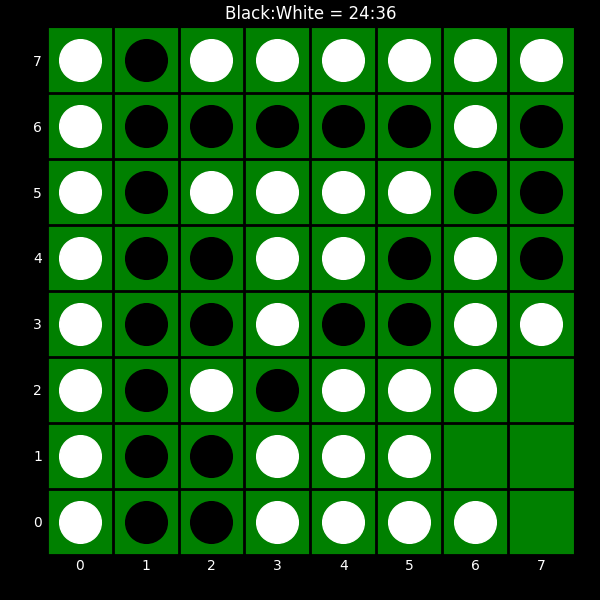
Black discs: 24
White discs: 36